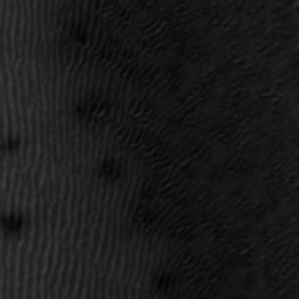
Label: frost